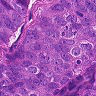
Metastatic tissue present: yes